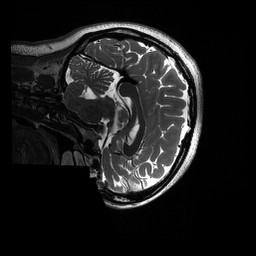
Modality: T2w
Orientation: sagittal
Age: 23
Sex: female